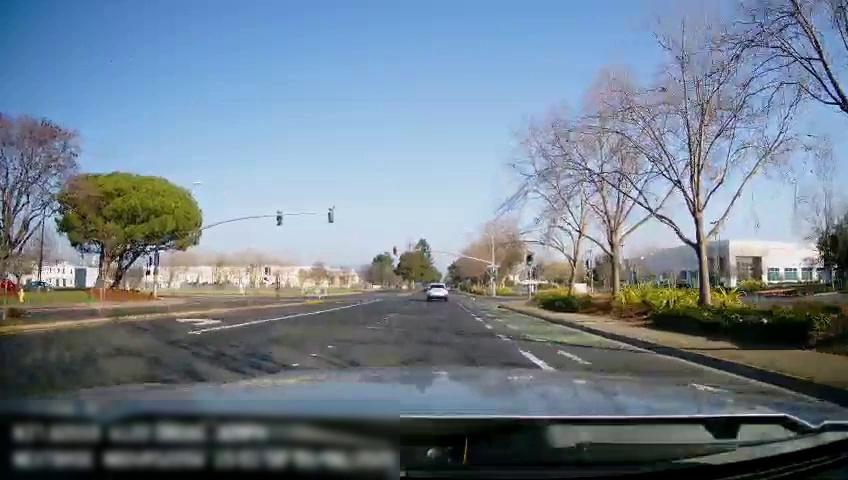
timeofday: Day
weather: Sunny
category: Drivable Space
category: Drivable Space
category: Vehicles | SUV
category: Lanes | Current Lane
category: Lanes | Current Lane
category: Lanes | Alternate Lane
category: Traffic | Lights
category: Traffic | Lights
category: Traffic | Lights